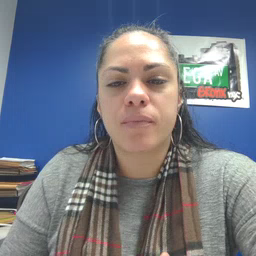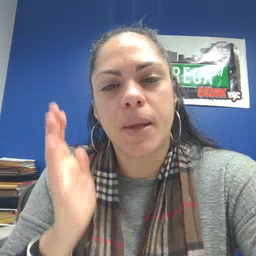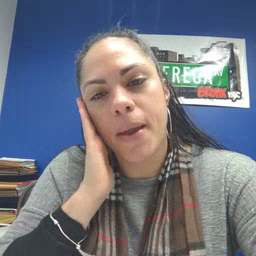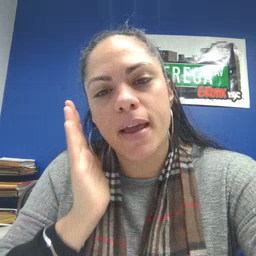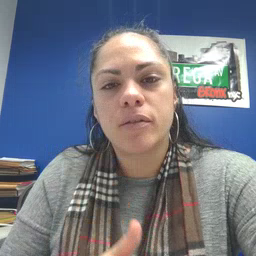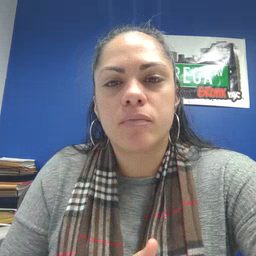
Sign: bed